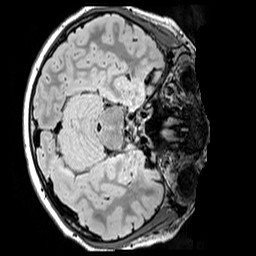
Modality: FLAIR
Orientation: axial
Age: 9
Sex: male
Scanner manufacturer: siemens
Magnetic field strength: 3 T
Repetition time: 5 s
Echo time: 0.388 s